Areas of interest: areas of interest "Driving School"
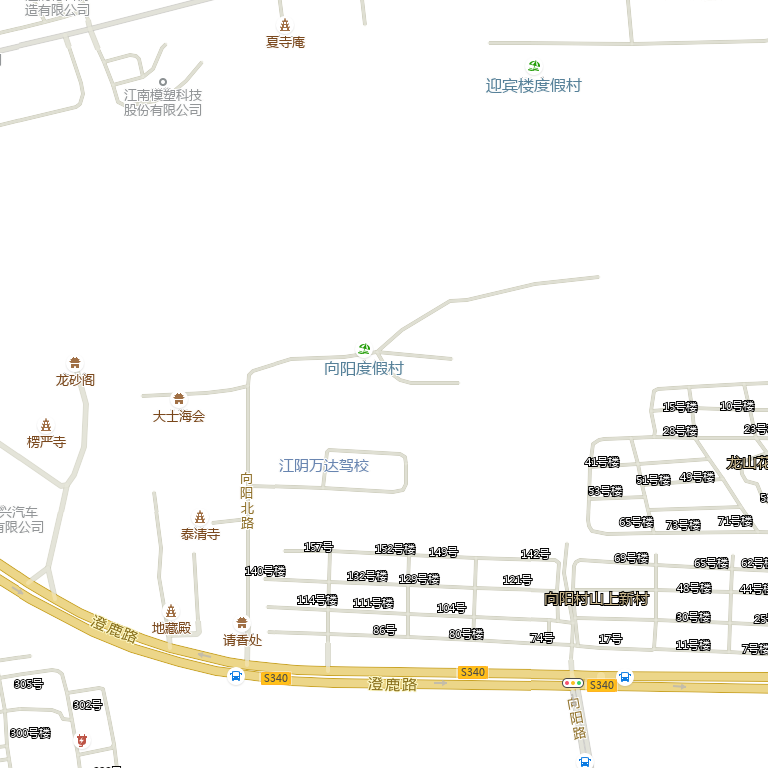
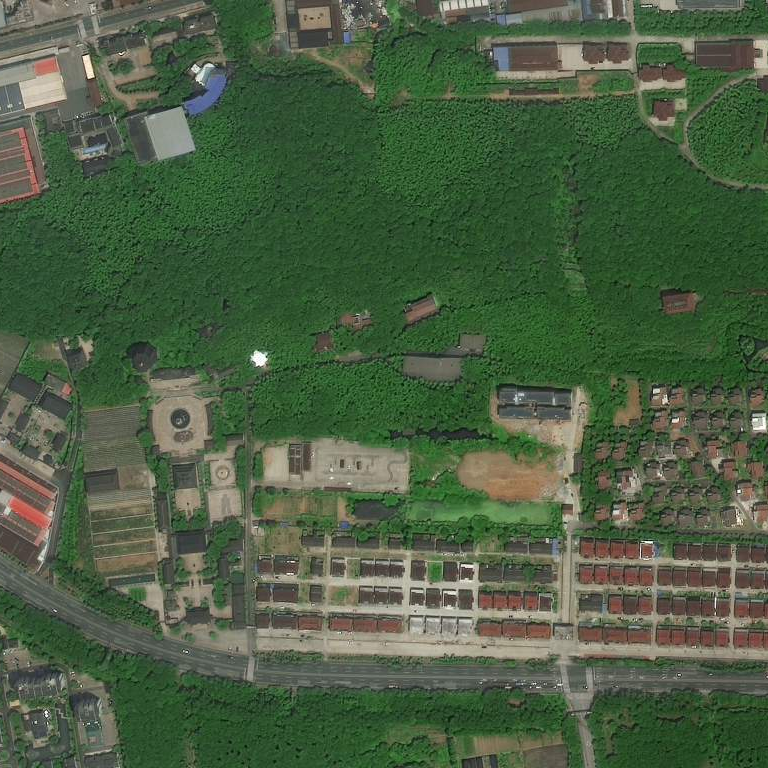